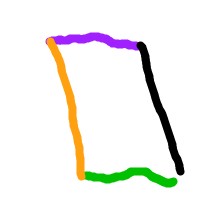
Shape: parallelogram